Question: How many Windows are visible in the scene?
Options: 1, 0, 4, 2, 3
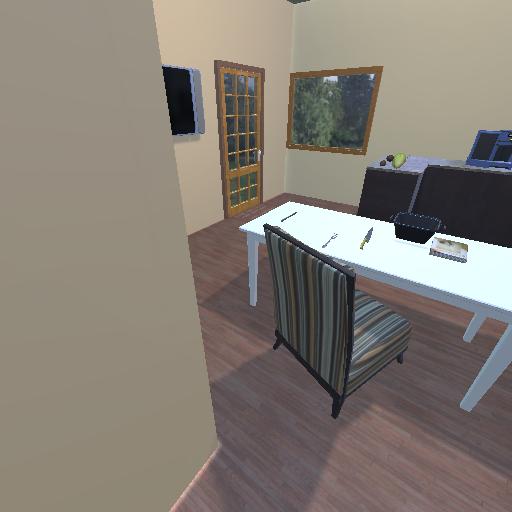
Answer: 1